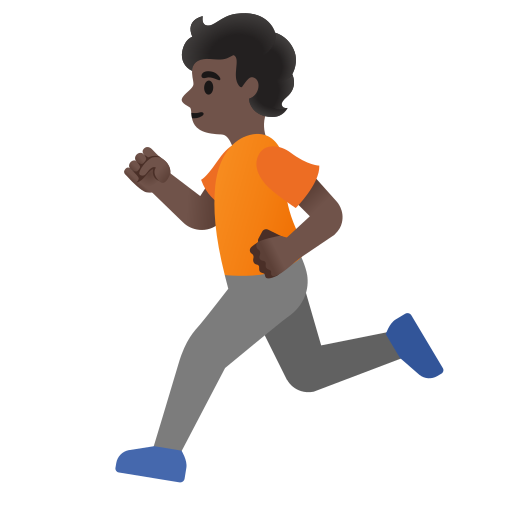
Emoji: 🏃🏿